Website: home-depot
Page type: payment
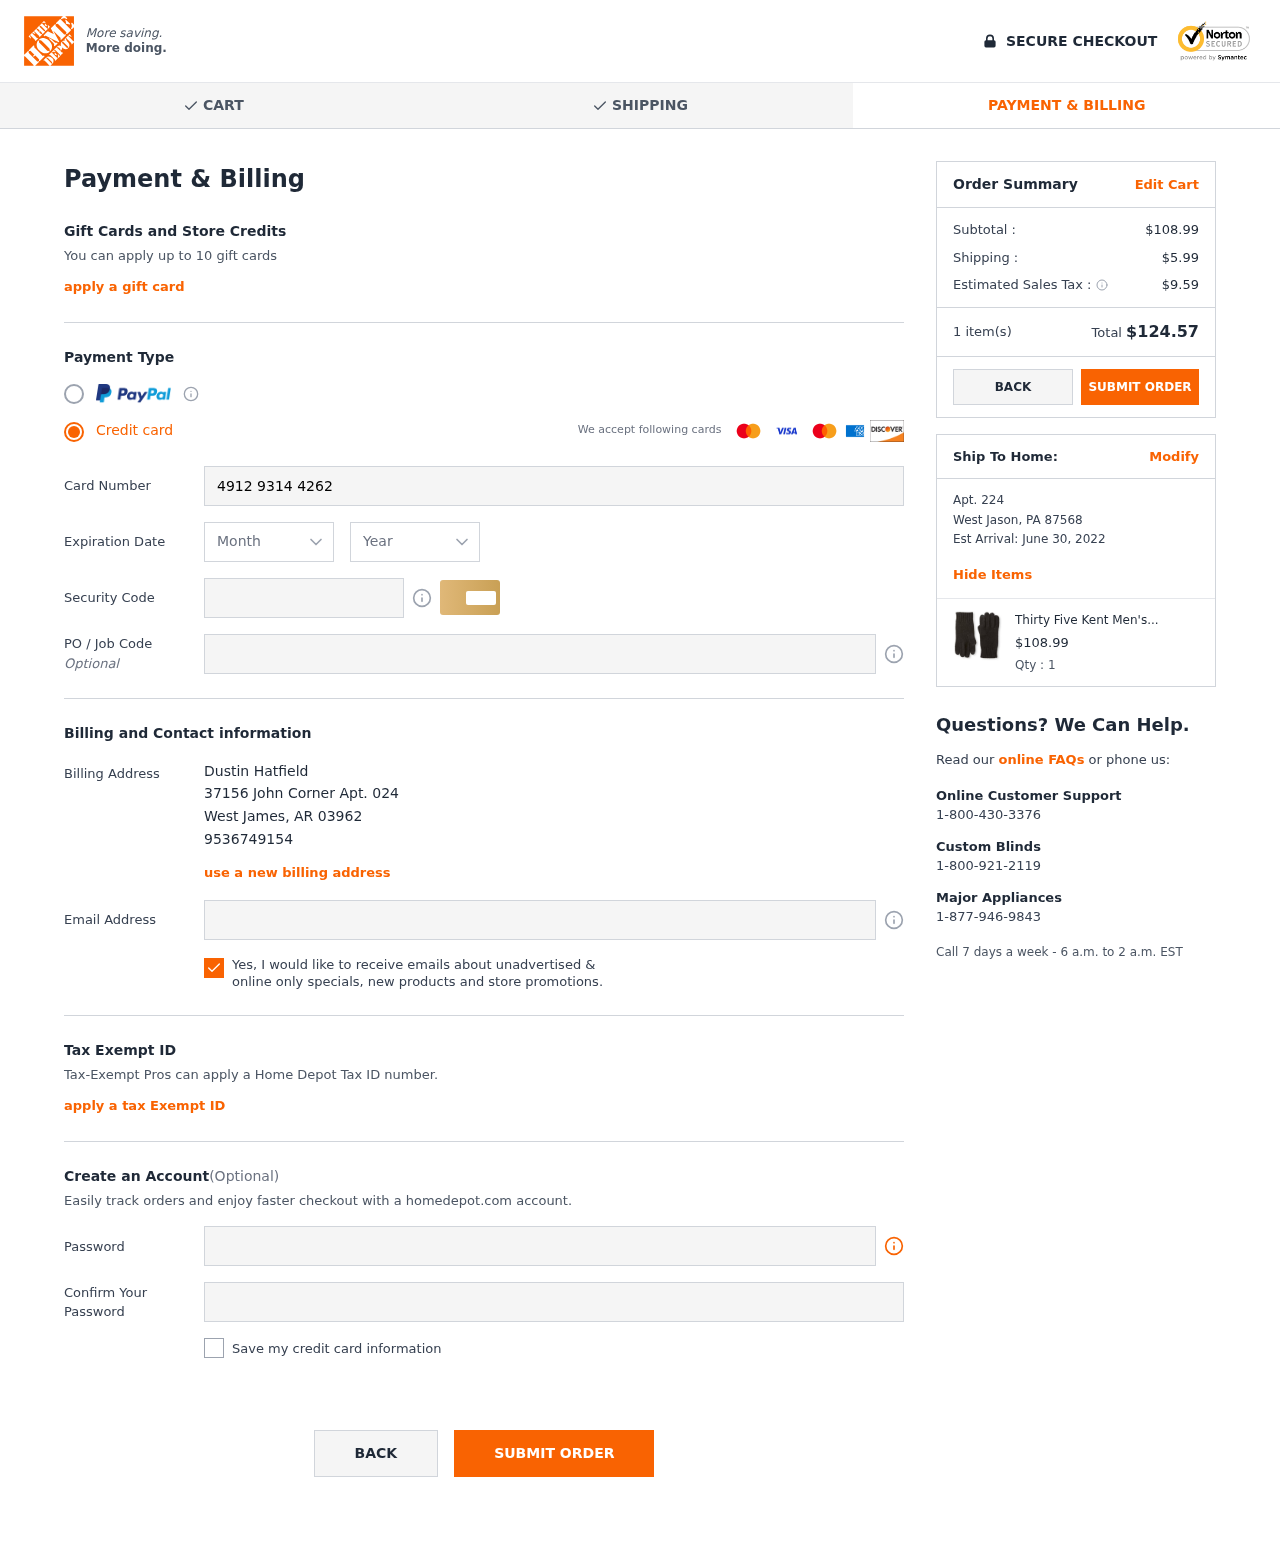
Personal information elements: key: PII_CARD_CVV
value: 116
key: PII_CARD_EXPIRY_MONTH
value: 12
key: PII_CARD_EXPIRY_YEAR
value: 26
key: PII_CARD_NUMBER
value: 4912 9314 4262 3141
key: PII_CITY
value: West James
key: PII_CITY2
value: West Jason
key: PII_EMAIL
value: dustinhatfield@hotmail.com
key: PII_FULLNAME
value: Dustin Hatfield
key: PII_JOB_CODE
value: J048726
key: PII_PHONE
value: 9536749154
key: PII_POSTCODE
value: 03962
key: PII_POSTCODE2
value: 87568
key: PII_STATE_ABBR
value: AR
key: PII_STATE_ABBR2
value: PA
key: PII_STREET
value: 37156 John Corner Apt. 024
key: PII_STREET2
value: Apt. 224
Product elements: key: PRODUCT1_NAME
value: Thirty Five Kent Men's Cashmere Solid Knit Touch Tech Gloves, Black
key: PRODUCT1_PRICE
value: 108.99
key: PRODUCT1_QUANTITY
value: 1
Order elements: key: ORDER_SUBTOTAL
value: $108.99
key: ORDER_SHIPPING_COST
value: $5.99
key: ORDER_TAX
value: $9.59
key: ORDER_NUM_ITEMS
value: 1 item(s)
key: ORDER_TOTAL
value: $124.57
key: ORDER_DELIVERY_DATE
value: June 30, 2022